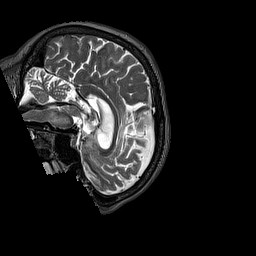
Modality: T2w
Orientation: sagittal
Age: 75
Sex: female
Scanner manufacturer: siemens
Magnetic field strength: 3 T
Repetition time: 3.2 s
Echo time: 0.567 s